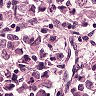
Metastatic tissue present: yes